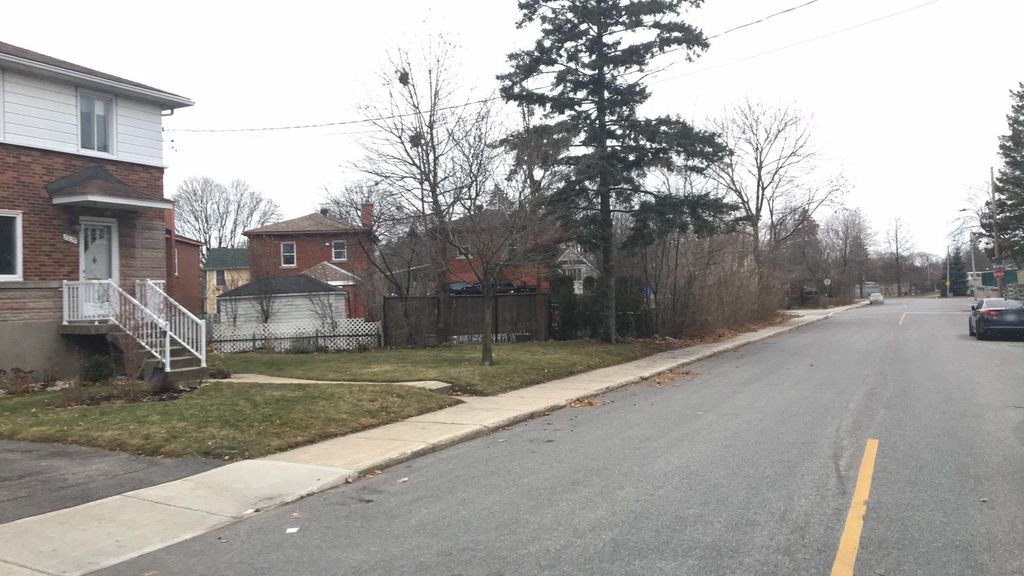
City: montreal